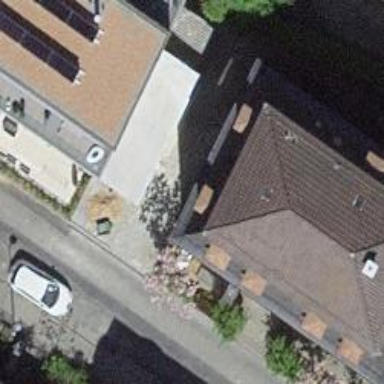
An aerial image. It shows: Apartments building with mansard roof.